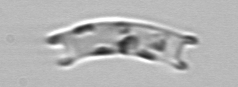
Label: Eucampia